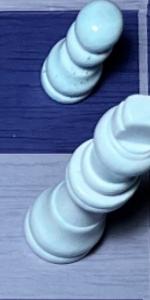
Label: King_White